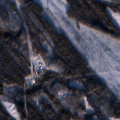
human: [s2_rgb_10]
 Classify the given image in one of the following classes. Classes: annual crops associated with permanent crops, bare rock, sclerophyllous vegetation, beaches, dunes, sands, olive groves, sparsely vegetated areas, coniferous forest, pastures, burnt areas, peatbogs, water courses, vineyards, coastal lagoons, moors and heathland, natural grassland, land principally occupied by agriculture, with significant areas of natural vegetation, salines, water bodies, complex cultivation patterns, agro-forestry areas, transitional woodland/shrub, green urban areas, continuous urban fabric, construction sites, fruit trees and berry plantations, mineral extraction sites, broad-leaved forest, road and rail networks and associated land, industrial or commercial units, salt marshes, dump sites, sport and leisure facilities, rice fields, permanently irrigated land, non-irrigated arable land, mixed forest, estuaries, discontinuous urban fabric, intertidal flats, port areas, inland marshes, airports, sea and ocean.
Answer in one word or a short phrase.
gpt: broad-leaved forest, coniferous forest, mixed forest, transitional woodland/shrub